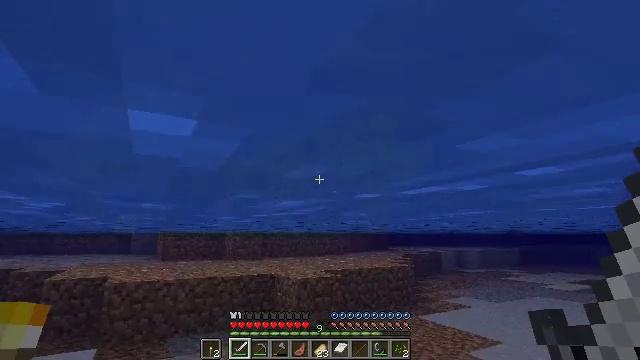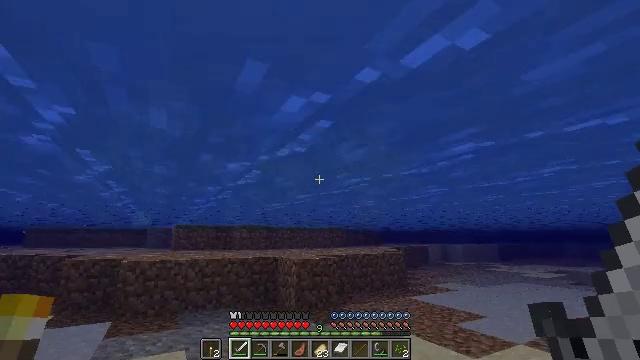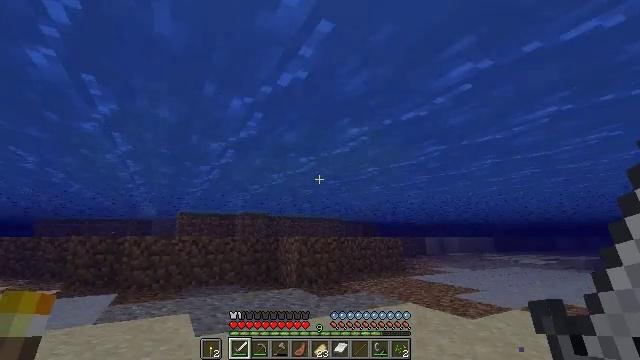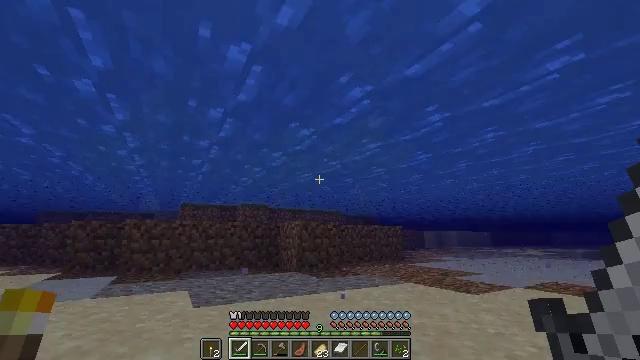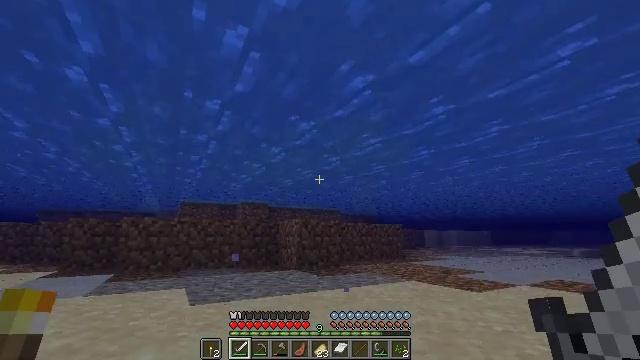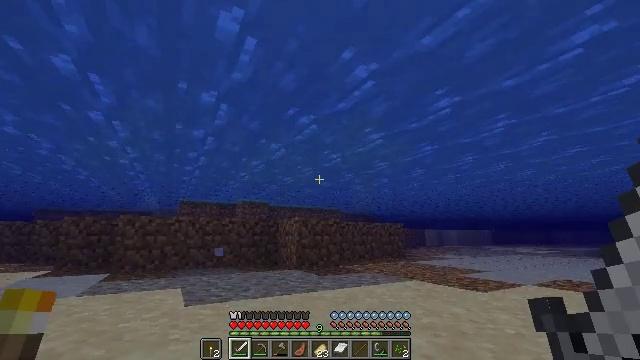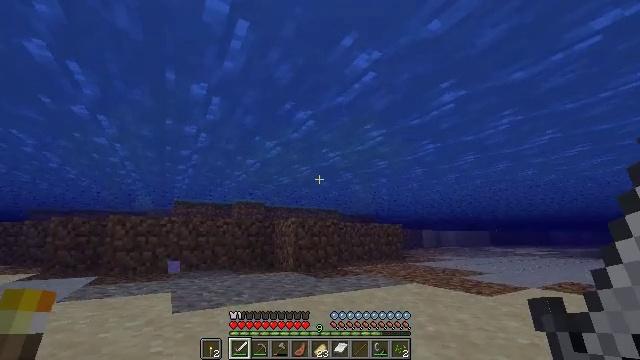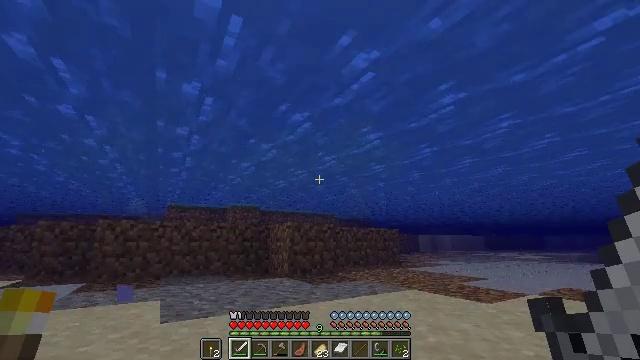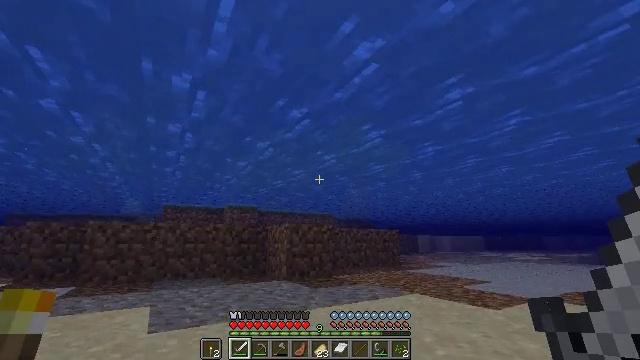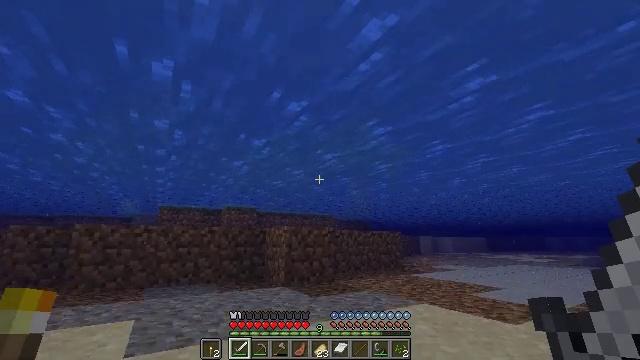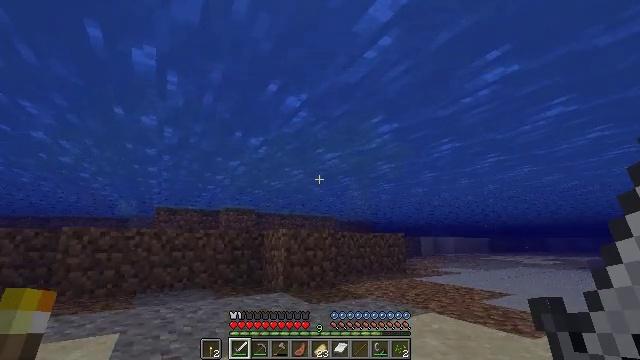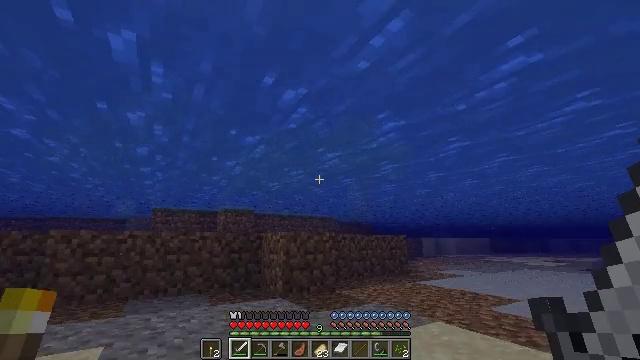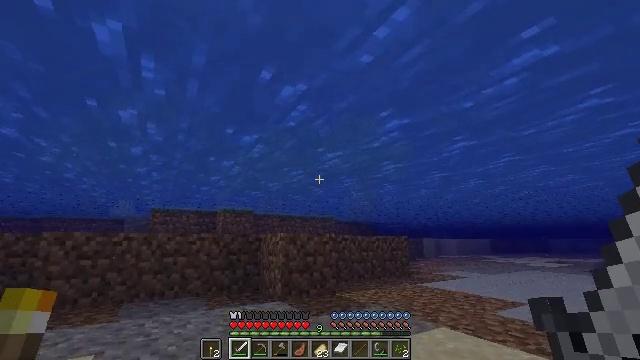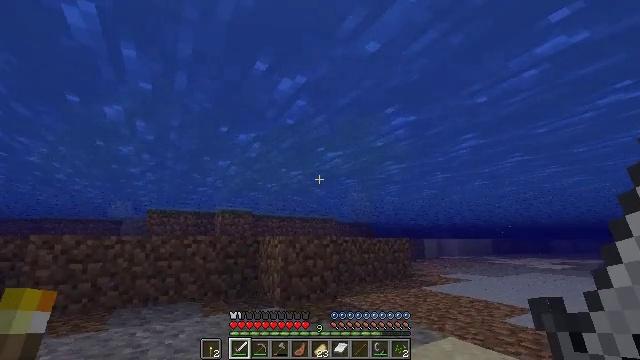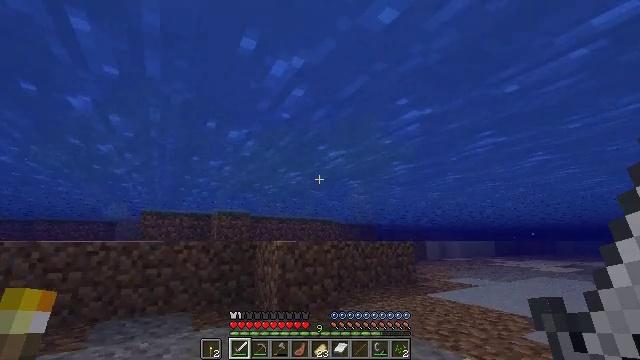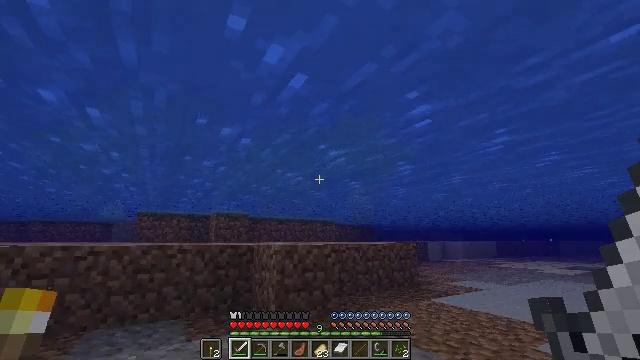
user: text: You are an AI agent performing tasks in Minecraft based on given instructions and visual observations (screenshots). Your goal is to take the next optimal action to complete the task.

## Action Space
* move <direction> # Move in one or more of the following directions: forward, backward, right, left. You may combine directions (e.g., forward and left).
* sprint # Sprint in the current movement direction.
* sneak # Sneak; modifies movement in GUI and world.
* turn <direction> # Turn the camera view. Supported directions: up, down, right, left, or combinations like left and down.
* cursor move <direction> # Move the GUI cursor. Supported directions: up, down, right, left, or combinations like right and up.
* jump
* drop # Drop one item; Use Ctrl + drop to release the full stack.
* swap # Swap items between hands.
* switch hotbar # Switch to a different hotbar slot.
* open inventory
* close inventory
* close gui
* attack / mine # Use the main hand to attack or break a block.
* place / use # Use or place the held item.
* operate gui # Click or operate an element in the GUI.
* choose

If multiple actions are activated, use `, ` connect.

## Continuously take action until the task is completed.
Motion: motion action
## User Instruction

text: Gather sugar cane for crafting.
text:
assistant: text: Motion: move forward, sprint, turn up
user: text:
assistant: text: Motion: move forward, sprint
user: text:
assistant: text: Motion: move forward, sprint
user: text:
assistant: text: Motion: move forward, sprint
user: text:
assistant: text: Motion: move forward, sprint
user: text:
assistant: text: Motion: move forward, sprint
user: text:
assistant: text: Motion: move forward, sprint
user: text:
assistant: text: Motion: move forward, sprint
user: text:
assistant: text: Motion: move forward, sprint
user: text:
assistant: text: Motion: move forward, sprint
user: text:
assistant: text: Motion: move forward, sprint
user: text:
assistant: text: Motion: move forward, sprint
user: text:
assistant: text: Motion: move forward, sprint
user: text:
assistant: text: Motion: move forward, sprint
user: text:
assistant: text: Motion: move forward, sprint
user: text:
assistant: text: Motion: move forward, sprint
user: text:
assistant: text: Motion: move forward, sprint, turn right
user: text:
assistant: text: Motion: move forward, sprint
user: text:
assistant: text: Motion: move forward, sprint
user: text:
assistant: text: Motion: move forward, sprint
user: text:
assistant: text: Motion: move forward, sprint
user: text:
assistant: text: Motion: move forward, sprint
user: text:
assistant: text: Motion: move forward, sprint, turn right
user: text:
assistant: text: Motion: move forward, sprint
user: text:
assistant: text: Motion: move forward, sprint
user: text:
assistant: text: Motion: move forward, sprint
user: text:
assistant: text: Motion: move forward, sprint
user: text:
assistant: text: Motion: move forward, sprint
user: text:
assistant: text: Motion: move forward, sprint, turn right and down
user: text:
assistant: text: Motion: move forward, sprint, turn right